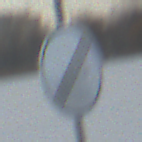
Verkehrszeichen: EndeSaemtlicherBegrenzungen
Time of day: SunriseSunset
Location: Outdoor (Nature)
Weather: PartlyCloudy
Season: NotSpecified
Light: Natural